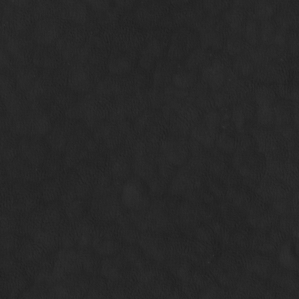
Label: non_frost